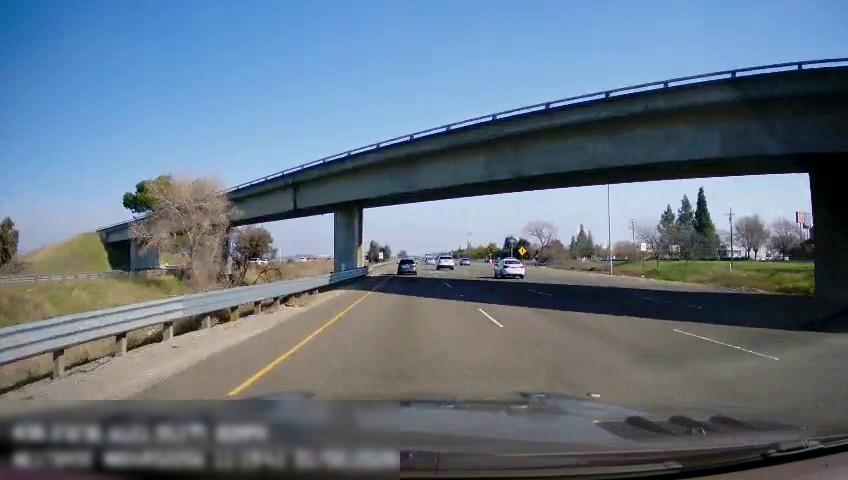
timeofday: Day
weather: Sunny
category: Drivable Space
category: Vehicles | Car
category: Vehicles | Car
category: Vehicles | Car
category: Vehicles | Car
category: Vehicles | Truck
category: Vehicles | Car
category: Vehicles | SUV
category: Vehicles | Car
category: Vehicles | Car
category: Lanes | Current Lane
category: Lanes | Current Lane
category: Lanes | Alternate Lane
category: Lanes | Alternate Lane